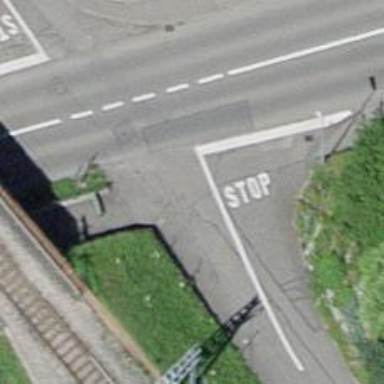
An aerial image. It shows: Asphalt footway.